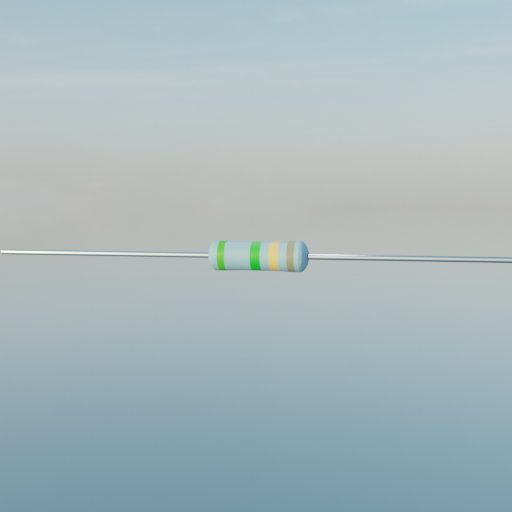
Resistor colour bands (in order): green, green, gold, gray